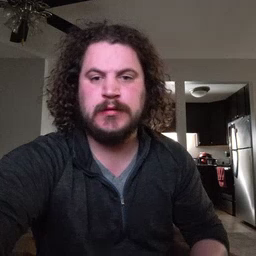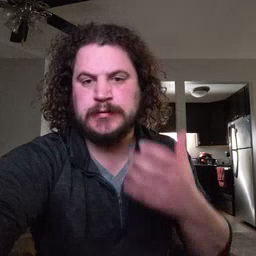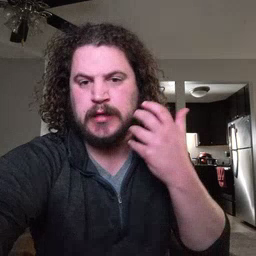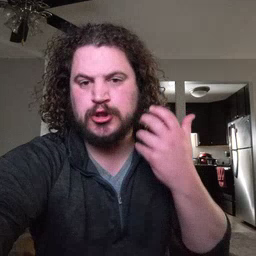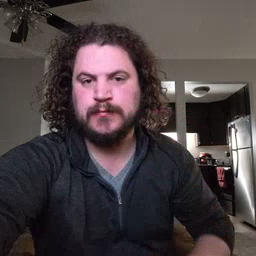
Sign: tiger